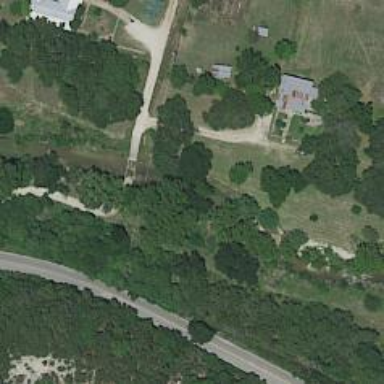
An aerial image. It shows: Driveway.